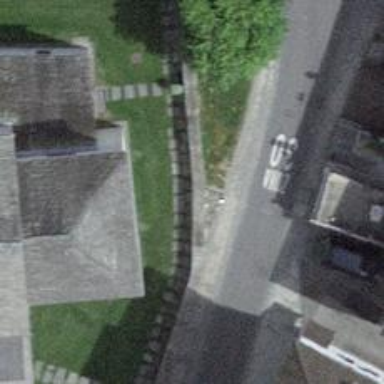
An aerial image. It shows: Retaining wall.